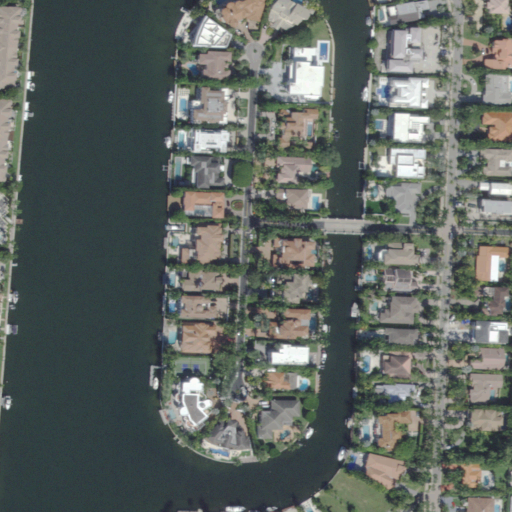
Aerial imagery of island in Florida named North Island containing low intensity development, open water, medium intensity development, herbaceous wetlands, open development, and high intensity development